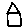
Label: house